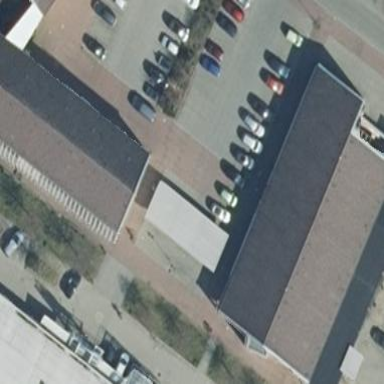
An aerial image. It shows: Supermarket located in building.